Question: I'm trying to call a php in my website to login to another side. Here is my code:
'''
//set POST variables
$url = 'https://another.web.com/login.do';
$data = array('loginname' => 'username',
'password' => 'password',
'act' => 'ajaxLogin2Json',
'app' => 'oauth2',
'callback' => 'login_callback' );
//url-ify the data for the POST
foreach($data as $key=>$value) { $fields_string .= $key.'='.$value.'&'; }
rtrim($fields_string, '&');
//open connection
$ch = curl_init();
//set the url, number of POST vars, POST data
curl_setopt($ch,CURLOPT_URL, $url);
curl_setopt($ch,CURLOPT_COOKIESESSION, true);
curl_setopt($ch,CURLOPT_HTTPHEADER, array(
'Content-Type: application/x-www-form-urlencoded'
));
curl_setopt($ch,CURLOPT_USERAGENT, 'Mytest');
curl_setopt($ch,CURLOPT_POST, count($data));
curl_setopt($ch,CURLOPT_POSTFIELDS, $fields_string);
//execute post
$result = curl_exec($ch);
//close connection
curl_close($ch);
'''
It shows me login successfully. But when I goto the website it still shows I'm not logined.
But when I'm using the Google Chrome's Advanced Rest Client App to login with the same parameter.

It shows me the same result as I did with my php code. But it shows me logined when I goto the website (another.web.com). I'm wondering what is the difference between my php code and the Advanced Rest Client? Thanks.
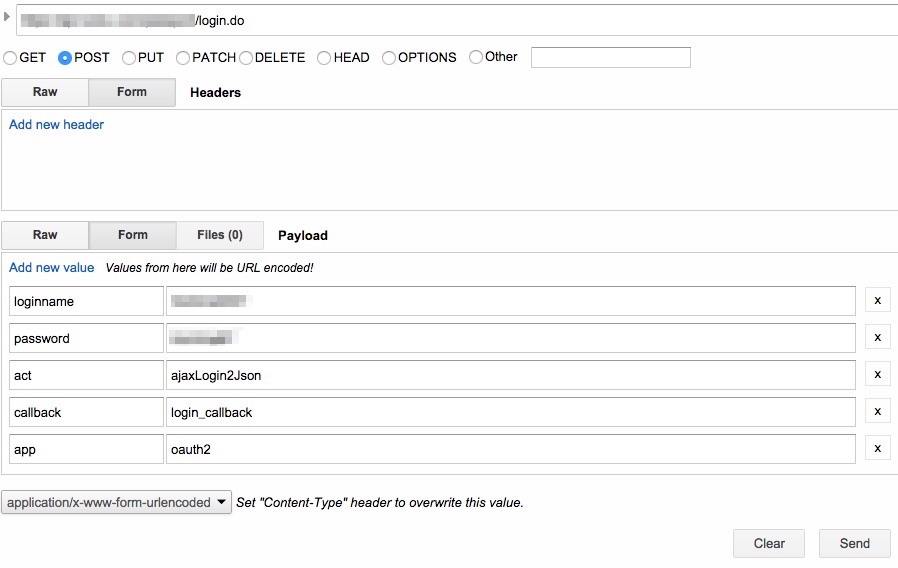
Answer: It's about cookies.
Advanced Rest Client App use cookies of your browser. But PHP Curl is not.